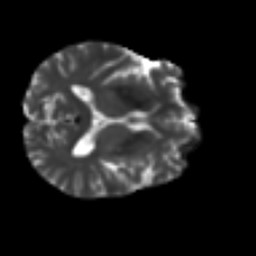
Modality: T2w
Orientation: axial
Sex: female
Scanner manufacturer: ge
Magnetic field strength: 3 T
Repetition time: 7 s
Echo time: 0.08 s